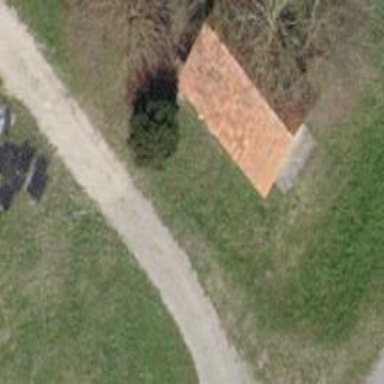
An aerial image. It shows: Shed.